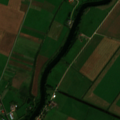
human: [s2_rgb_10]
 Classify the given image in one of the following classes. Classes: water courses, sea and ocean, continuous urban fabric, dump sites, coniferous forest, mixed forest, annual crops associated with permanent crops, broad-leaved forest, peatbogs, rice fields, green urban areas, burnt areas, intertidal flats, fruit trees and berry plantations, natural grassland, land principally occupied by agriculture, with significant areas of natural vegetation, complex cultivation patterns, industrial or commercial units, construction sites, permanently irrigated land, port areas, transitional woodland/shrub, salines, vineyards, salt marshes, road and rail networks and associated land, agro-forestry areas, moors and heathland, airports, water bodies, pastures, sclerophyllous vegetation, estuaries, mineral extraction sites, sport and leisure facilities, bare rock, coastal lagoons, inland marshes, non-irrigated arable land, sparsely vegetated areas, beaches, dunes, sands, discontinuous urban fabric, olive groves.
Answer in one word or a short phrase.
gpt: discontinuous urban fabric, non-irrigated arable land, pastures, complex cultivation patterns, water courses